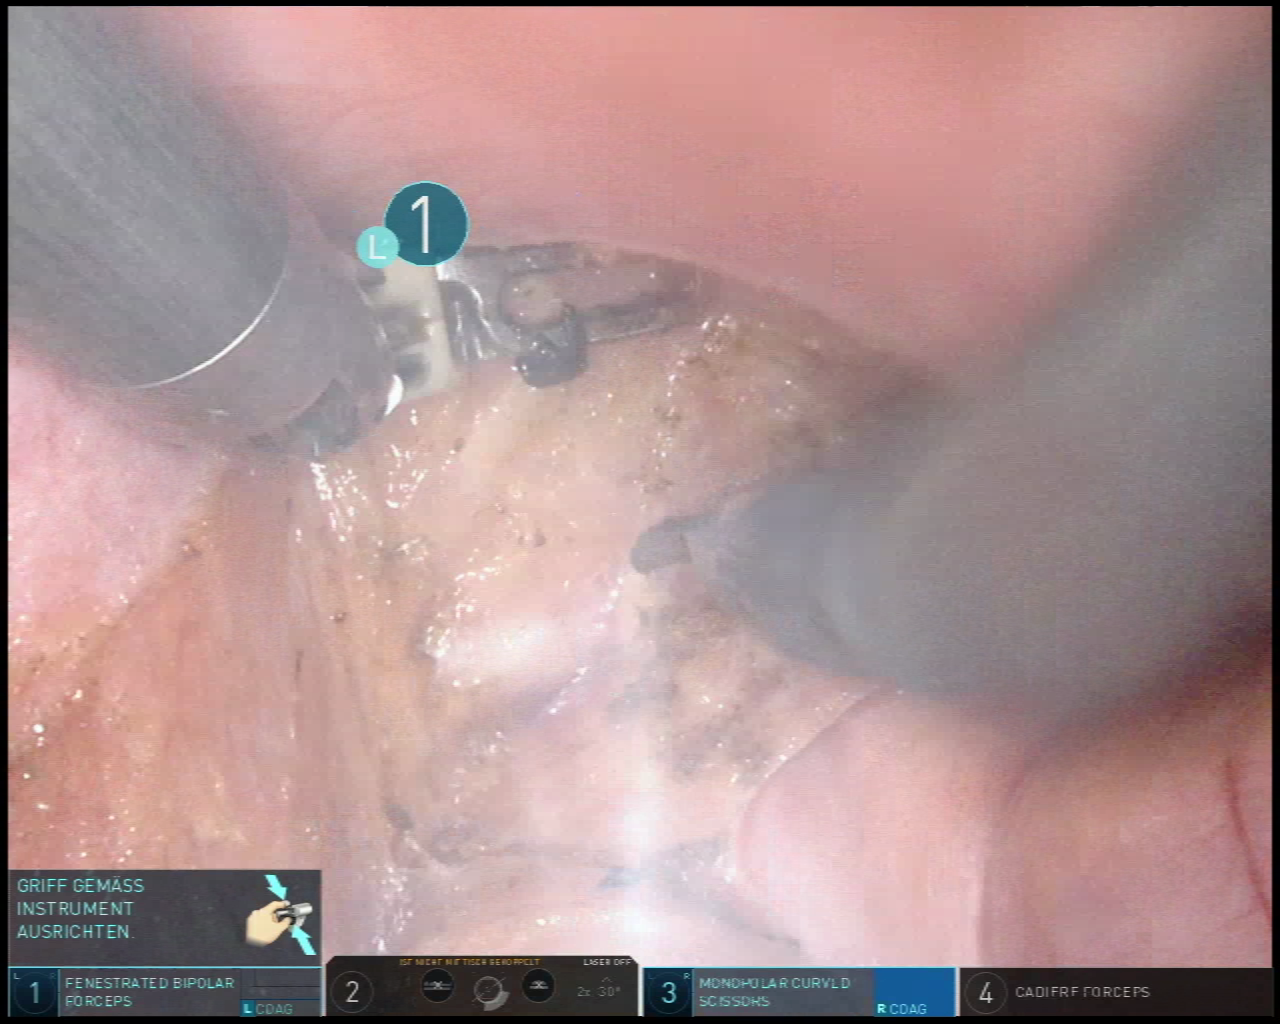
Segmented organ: vesicular_glands
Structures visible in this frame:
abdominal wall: no
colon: no
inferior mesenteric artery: no
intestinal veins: no
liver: no
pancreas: no
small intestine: no
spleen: no
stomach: no
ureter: no
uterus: no
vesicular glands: yes